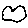
Label: cloud